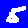
Digit: 5